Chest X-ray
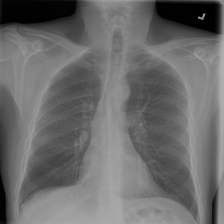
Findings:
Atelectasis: negative
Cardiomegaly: negative
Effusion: negative
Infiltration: negative
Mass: negative
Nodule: negative
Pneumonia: negative
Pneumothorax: negative
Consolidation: negative
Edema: negative
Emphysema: negative
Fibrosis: negative
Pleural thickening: negative
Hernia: negative